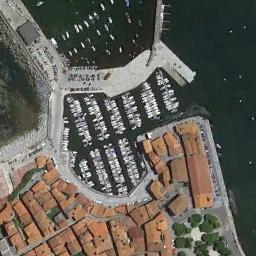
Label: harbor